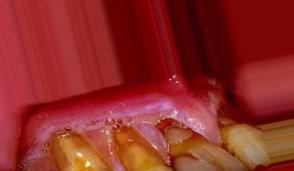
Condition: Tooth Discoloration